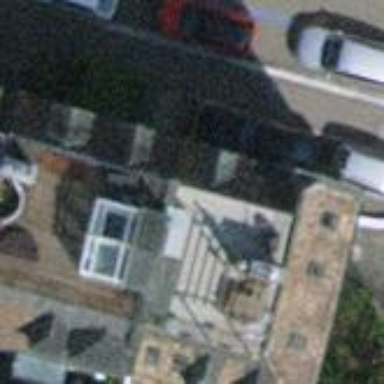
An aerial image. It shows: Hipped roof on apartment building.